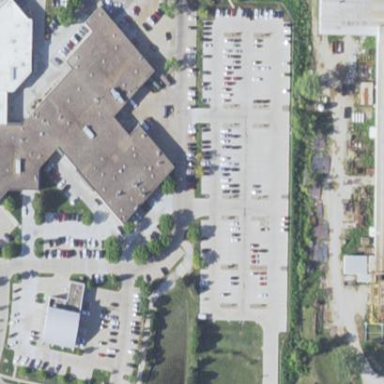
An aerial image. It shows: Car shop building.